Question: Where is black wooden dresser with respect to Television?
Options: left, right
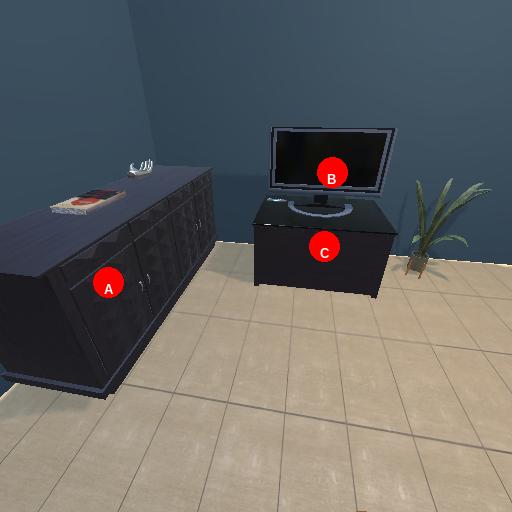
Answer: left